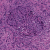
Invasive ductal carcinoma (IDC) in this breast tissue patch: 1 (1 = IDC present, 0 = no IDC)